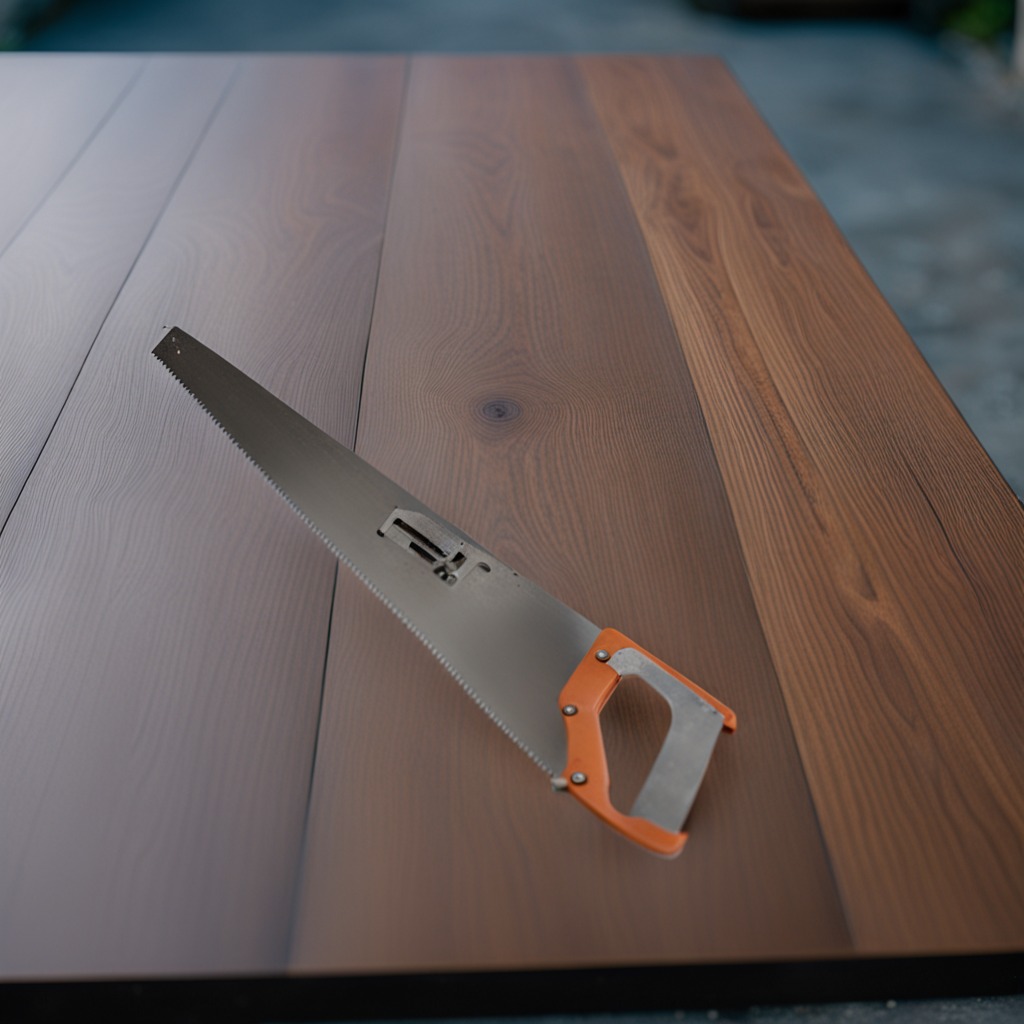
A metal saw is lying on the old table.